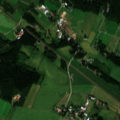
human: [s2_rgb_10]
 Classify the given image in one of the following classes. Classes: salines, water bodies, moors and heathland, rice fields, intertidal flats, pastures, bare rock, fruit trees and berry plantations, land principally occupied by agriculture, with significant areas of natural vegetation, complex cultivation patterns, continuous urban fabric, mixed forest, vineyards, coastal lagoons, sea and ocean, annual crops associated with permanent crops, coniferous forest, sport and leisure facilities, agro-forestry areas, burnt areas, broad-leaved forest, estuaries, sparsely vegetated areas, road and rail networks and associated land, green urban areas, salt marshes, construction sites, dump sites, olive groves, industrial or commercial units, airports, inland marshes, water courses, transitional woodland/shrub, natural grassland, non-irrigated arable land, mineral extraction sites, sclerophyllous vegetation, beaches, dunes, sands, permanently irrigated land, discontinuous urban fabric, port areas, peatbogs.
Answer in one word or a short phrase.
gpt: non-irrigated arable land, land principally occupied by agriculture, with significant areas of natural vegetation, coniferous forest, transitional woodland/shrub